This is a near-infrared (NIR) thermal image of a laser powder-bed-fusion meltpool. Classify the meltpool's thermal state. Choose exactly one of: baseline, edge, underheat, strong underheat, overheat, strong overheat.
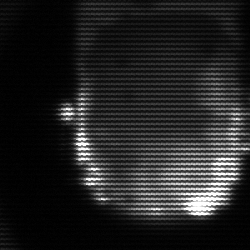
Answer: baseline